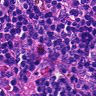
Metastatic tissue present: no